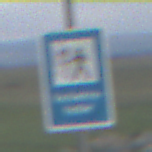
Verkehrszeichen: Verkehrshelfer
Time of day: SunriseSunset
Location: Outdoor (Nature)
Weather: PartlyCloudy
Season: NotSpecified
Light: Natural